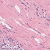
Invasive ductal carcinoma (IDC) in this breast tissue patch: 1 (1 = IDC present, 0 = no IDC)